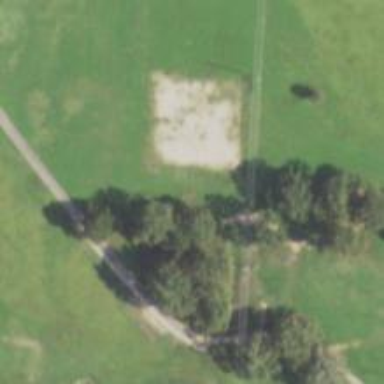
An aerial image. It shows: Disc golf basket.